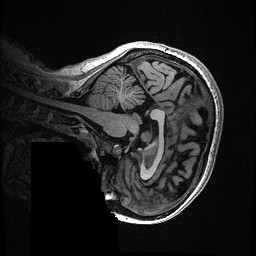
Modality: T1w
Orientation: sagittal
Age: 23
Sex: female
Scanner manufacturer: ge
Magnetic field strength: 3 T
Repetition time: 0.006952 s
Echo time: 0.00292 s